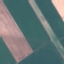
Land use / land cover: AnnualCrop